Question: I have two ImageViews with the same image source inside LinearLayout, but why the second image is smaller than the first?
This is the source code:
'''
<?xml version="1.0" encoding="utf-8"?>
<RelativeLayout xmlns:android="http://schemas.android.com/apk/res/android"
android:layout_width="fill_parent"
android:layout_height="fill_parent"
android:orientation="vertical">
<LinearLayout
android:layout_width="fill_parent"
android:layout_height="fill_parent"
android:gravity="center_vertical">
<ImageView
android:layout_width="wrap_content"
android:layout_height="wrap_content"
android:src="@drawable/background_landscape" />
<ImageView
android:layout_width="wrap_content"
android:layout_height="wrap_content"
android:src="@drawable/background_landscape" />
</LinearLayout>
</RelativeLayout>
'''

The error can be reproduced clearly on 800x1280 pixel resolution.
How can make both images have the same size with the second image cropped on the right side of the screen. (NOT SCALED DOWN)
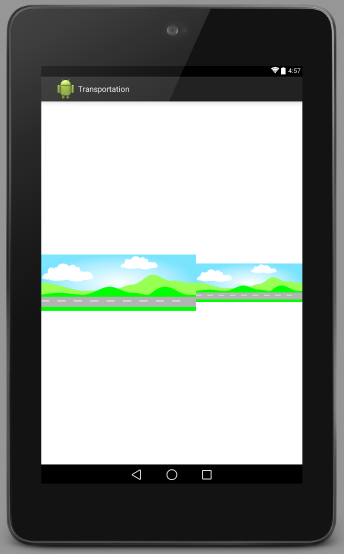
Answer: > ... why the second image is smaller than the first?
Because the first image gets its width due to 'wrap_content' value of 'layout_width' attribute. And the second image receives the (width of layout minus width of first image) from 'LinearLayout', which is obviously smaller, than the real width of the image. That's why it gets scaled down.
> How can make both images have the same size with the second image
cropped on the right side of the screen. (NOT SCALED DOWN)
You might use 'ScrollView', which allows children to go out of parent's boundaries.
: as mentioned by CommonsWare:
'''
<HorizontalScrollView xmlns:android="http://schemas.android.com/apk/res/android"
android:layout_width="match_parent"
android:layout_height="match_parent"
android:scrollbars="false"
>
<LinearLayout
android:layout_width="wrap_content"
android:layout_height="fill_parent"
android:gravity="center_vertical">
<ImageView
android:layout_width="wrap_content"
android:layout_height="wrap_content"
android:src="@drawable/background_landscape" />
<ImageView
android:layout_width="wrap_content"
android:layout_height="wrap_content"
android:src="@drawable/background_landscape" />
</LinearLayout>
</HorizontalScrollView>
'''